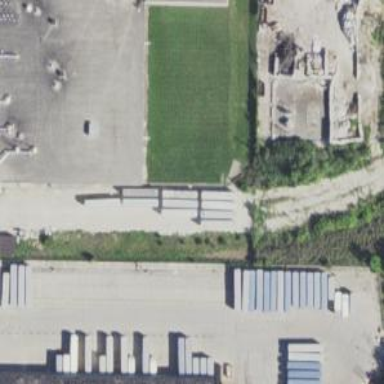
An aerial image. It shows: Abandoned railway yard is depicted.